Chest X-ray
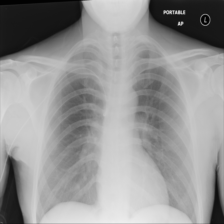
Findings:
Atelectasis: negative
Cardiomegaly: negative
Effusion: negative
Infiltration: negative
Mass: negative
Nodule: negative
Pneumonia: negative
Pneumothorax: negative
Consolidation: negative
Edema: negative
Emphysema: negative
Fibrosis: negative
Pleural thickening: negative
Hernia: negative